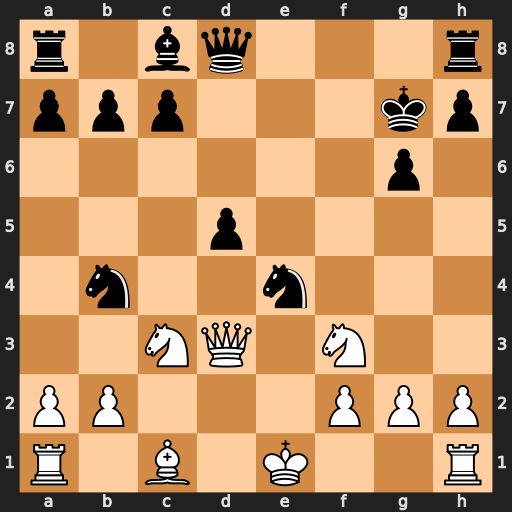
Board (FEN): r1bq3r/ppp3kp/6p1/3p4/1n2n3/2NQ1N2/PP3PPP/R1B1K2R
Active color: w
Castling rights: KQ
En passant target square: -
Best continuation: Qd4+ Qf6 Qxb4